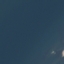
Land use / land cover class: SeaLake